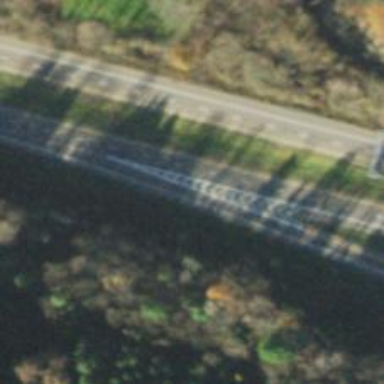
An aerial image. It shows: Asphalt motorway link.